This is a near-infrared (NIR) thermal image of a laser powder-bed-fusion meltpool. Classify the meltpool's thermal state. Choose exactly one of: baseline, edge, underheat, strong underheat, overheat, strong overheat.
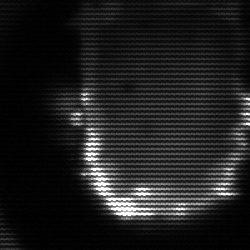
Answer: baseline